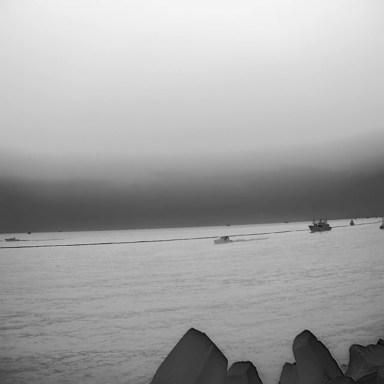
There are two canoes in the infrared image.